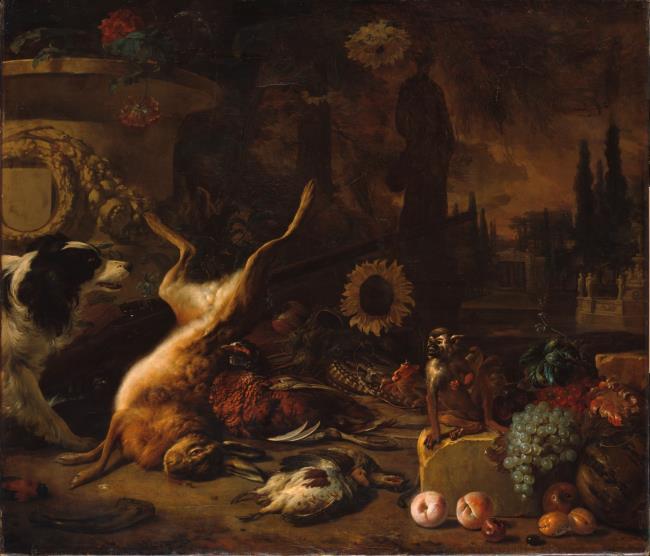
Title: Hunting still life with a dead hare, dog, monkey, fruit and a sunflower
Artist: Jan Weenix
Earliest date: 1687
Latest date: 1687
Genre: painting
Iconography: Still Life
Keywords: game piece (still life), hare, birds (guide term), simians (guide term), dog, fruit, bunch of grapes, sunflower, flowerpot